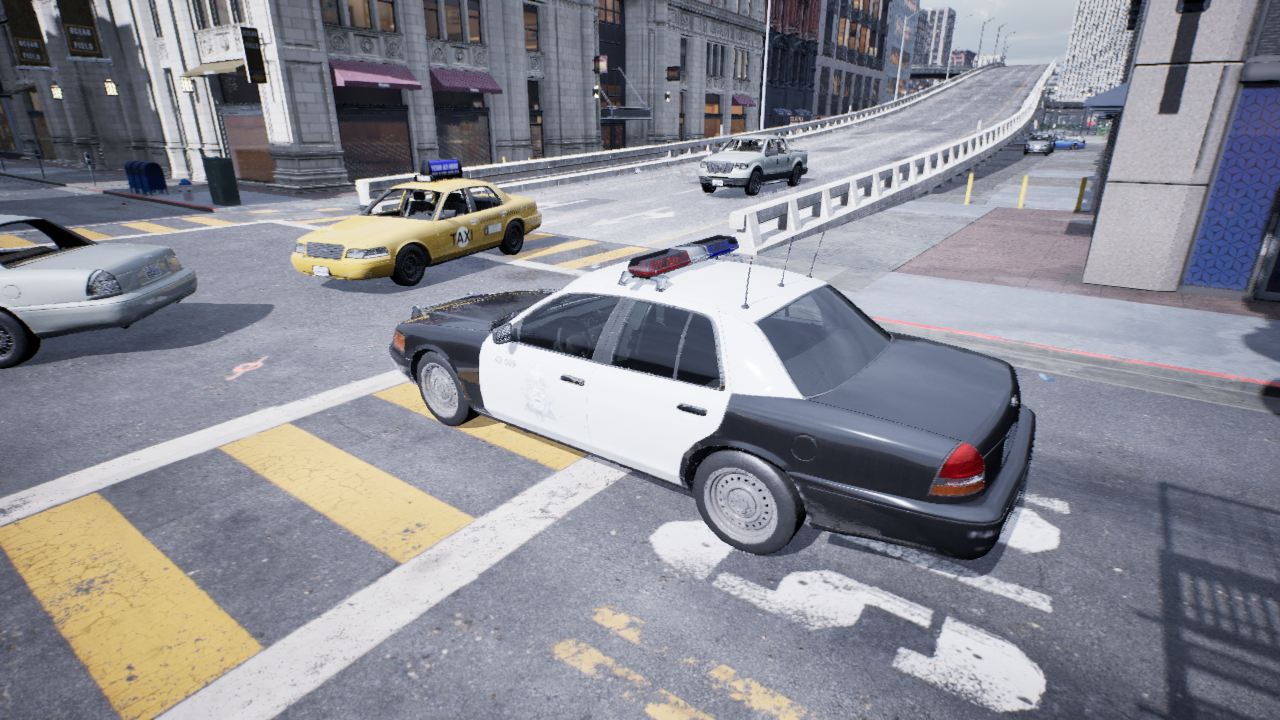
Venue: residential
Lighting: overcast
Vehicle rig: sedan